Question: I have one cardboard application which display's number of cards for each PortfolioItem/Feature. likewise it's on Rally platform 'Release Planning'. I want to implement filter box like that.
Attached the screenshot of filters, which I want to implement.

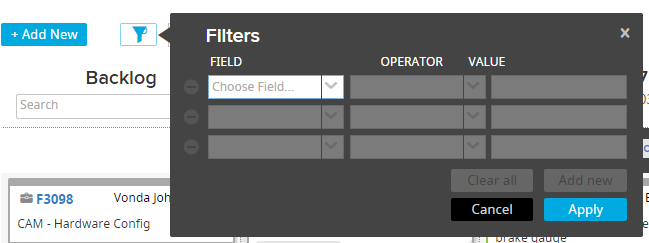
Answer: You can sometimes get hints/code for your apps via the open source repo for the <URL>. Reviewing the source code, you can see that the Filter Picker is defined by the following requirement defined in the source:
'Rally.ui.gridboard.plugin.GridBoardCustomFilterControl'
And this is incorporated into the board by adding its plugin to the board configuration.
It's tempting to add this to a Simple Grid example, exactly as the Release planning board does, which I tried doing as follows:
'''
<!DOCTYPE html>
<html>
<head>
<title>Rally Example: Simple Board</title>
<script type="text/javascript" src="/apps/2.0rc3/sdk.js"></script>
<script type="text/javascript">
Rally.onReady(function () {
Ext.define('Rally.example.SimpleBoard', {
extend: 'Rally.app.App',
requires: [
'Rally.ui.gridboard.plugin.GridBoardCustomFilterControl'
],
launch: function() {
this.add({
xtype: 'rallycardboard',
types: ['User Story'],
attribute: 'ScheduleState',
context: this.getContext(),
readOnly: true,
cardConfig: {
showIconsAndHighlightBorder: false,
editable: false
},
plugins: [
{
ptype: 'rallygridboardcustomfiltercontrol',
filterChildren: false,
filterControlConfig: {
margin: '3 9 3 30',
blackListFields: ['PortfolioItemType', 'Release'],
whiteListFields: [this._milestonesAreEnabled() ? 'Milestones' : ''],
modelNames: ['HierarchicalRequirement']
}
}
]
});
}
});
Rally.launchApp('Rally.example.SimpleBoard', {
name:"Rally Example: Simple Board",
parentRepos:""
});
});
</script>
<style type="text/css">
.app {
/* Add app styles here */
}
</style>
</head>
<body>
</body>
</html>
'''
However, if you try to load the app in this way, you'll get a 404 when it looks for the 'Rally.ui.gridboard.plugin.GridBoardCustomFilterControl' class.
Looking at the <URL>, this plugin does not appear to be available under the Rally.ui.cardboard.plugins.* tree that's bundled into the SDK. See screenshot here:
AppSDK2.0rc3 screenshot excerpt:

Nor does it appear that the Rally.ui.gridboard.plugin.* tree is bundled into the AppSDK. It is likely that the class however, available to the Rally UI via a different javascript bundle (non-public) that the Rally developers use.
Perhaps it would be feasible for Rally Engineering to bundle this plugin into the AppSDK so that customer developers could use it - perhaps file a Feature Request on Rally Ideas or something like that to see if this is achievable.